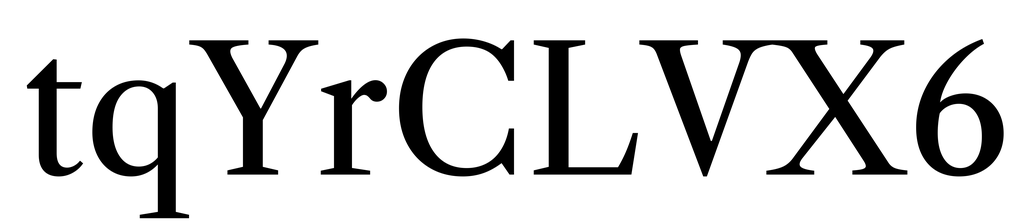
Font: LibreCaslonText_Regular